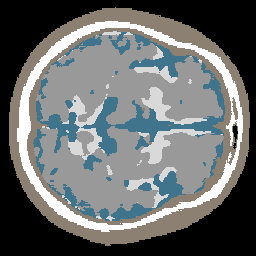
Label: no_lesion